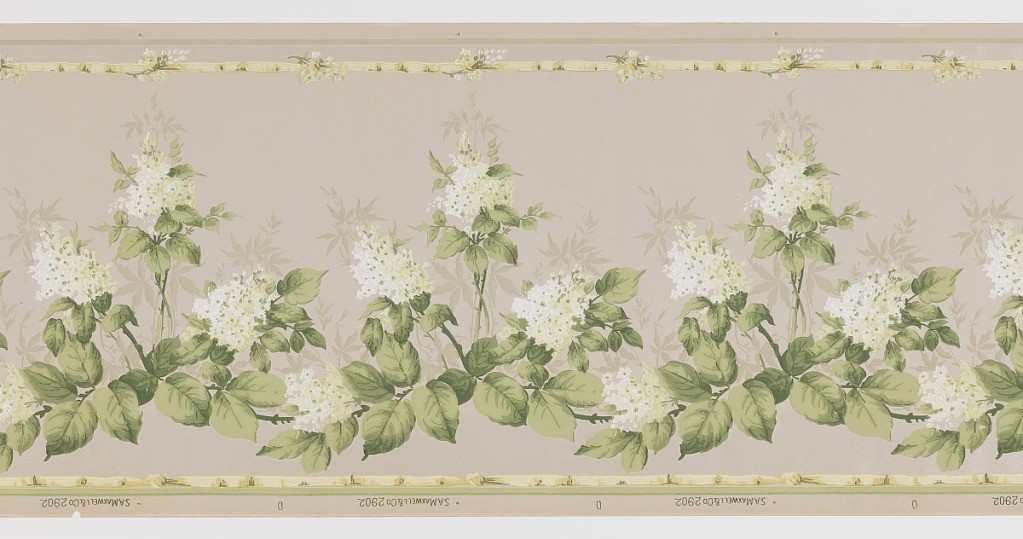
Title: Frieze
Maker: Maxwell & Co., S.A., Chicago, Illinois, USA
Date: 1905–1915
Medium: Machine-printed paper
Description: Swag of large leaves and groupings of small flowers. Groups of smaller leaves seen in the background behind the flowers. A ribbon runs across the top and bottom. Background fades from white at the bottom to a light green at the top. Printed in white, yellow, and shades of green.